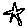
Label: star